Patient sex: F
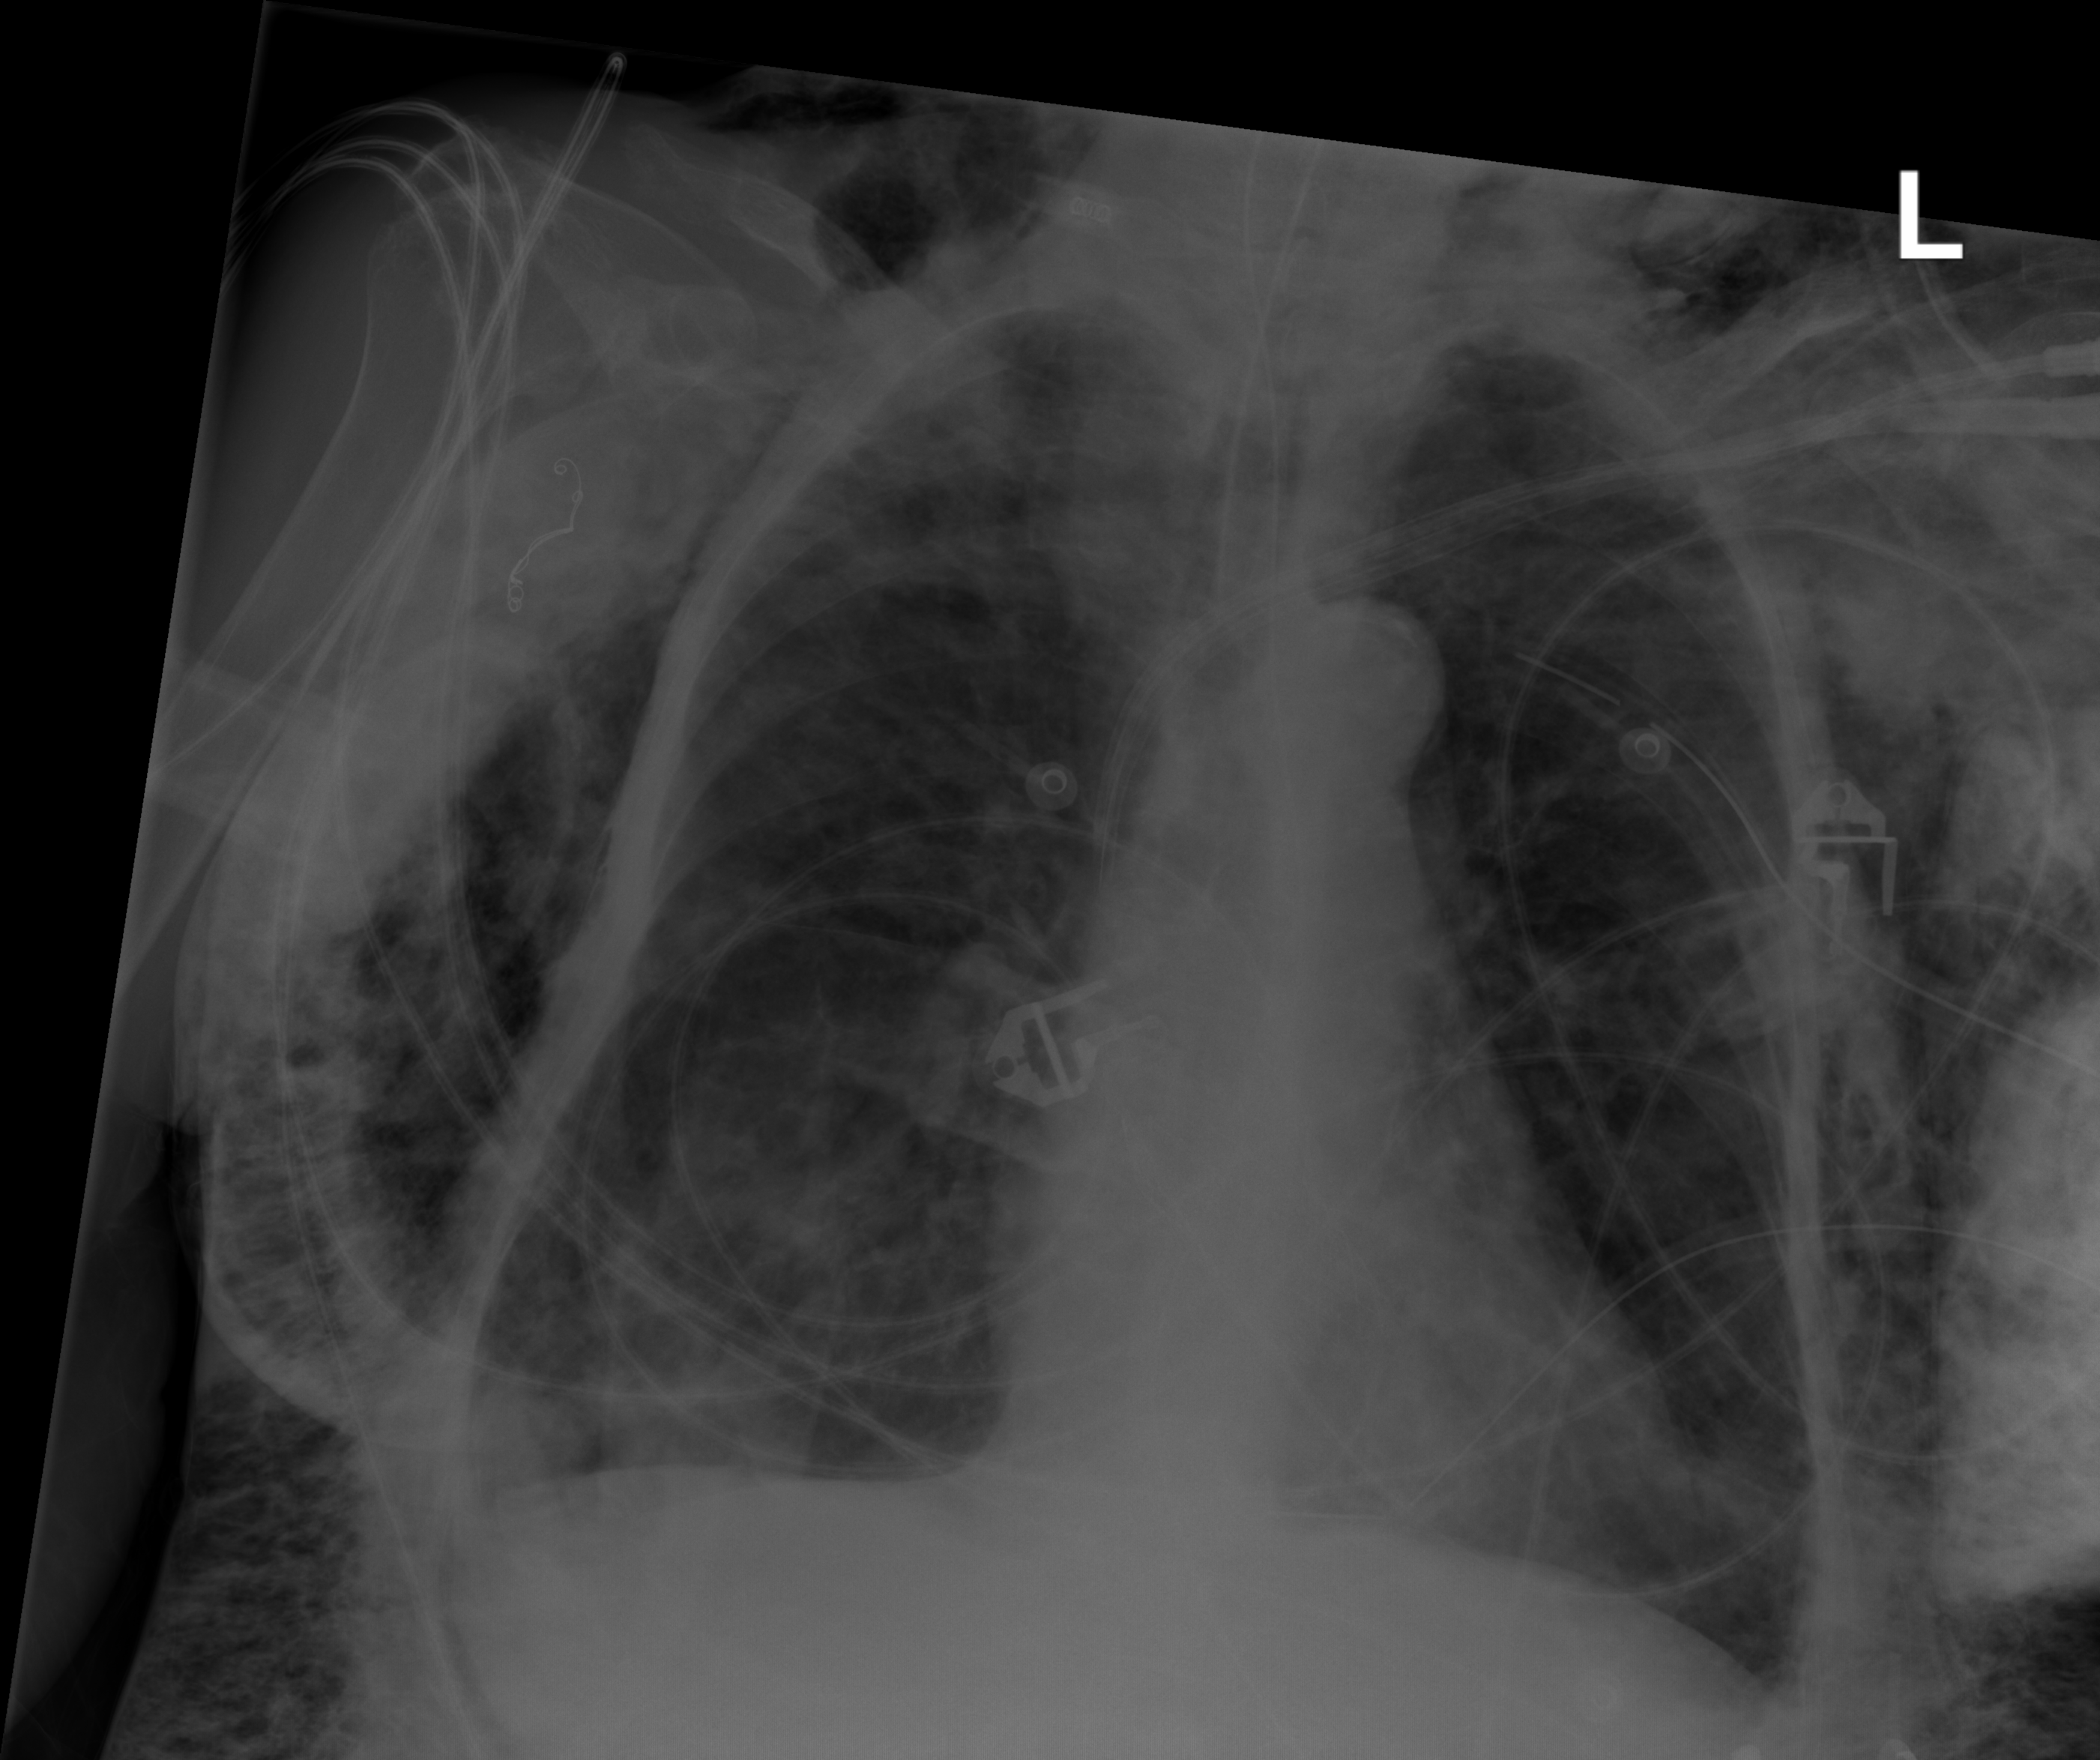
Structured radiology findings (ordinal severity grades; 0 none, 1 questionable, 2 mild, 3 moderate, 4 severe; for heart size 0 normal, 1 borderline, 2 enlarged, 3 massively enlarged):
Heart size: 0
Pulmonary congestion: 2
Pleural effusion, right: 1
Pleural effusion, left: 0
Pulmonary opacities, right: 0
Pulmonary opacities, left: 0
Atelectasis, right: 2
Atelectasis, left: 0